Interaction volume radius: 10 \u00c5
Interaction volume height: 10 \u00c5
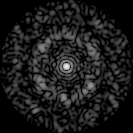
Disorder parameter: 0.7353